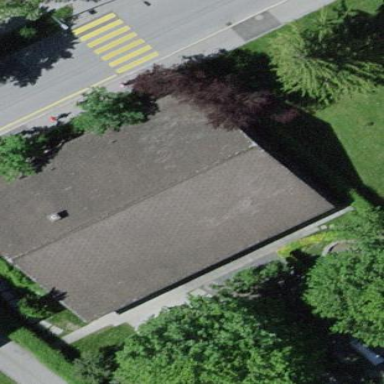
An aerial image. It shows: Kindergarten building.